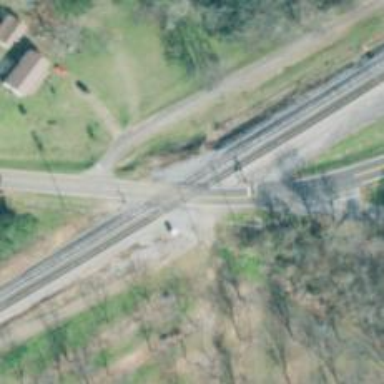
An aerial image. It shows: Level crossing with lights at railway intersection.